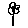
Label: flower